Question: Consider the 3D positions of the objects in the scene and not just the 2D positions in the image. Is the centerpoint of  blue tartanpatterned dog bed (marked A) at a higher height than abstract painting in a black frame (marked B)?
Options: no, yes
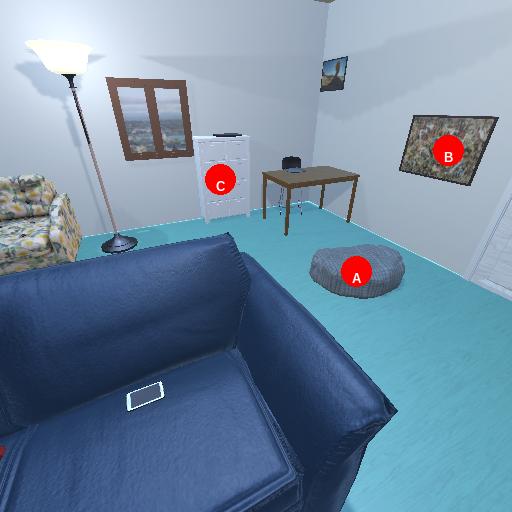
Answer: no